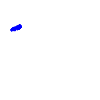
Particle: electron